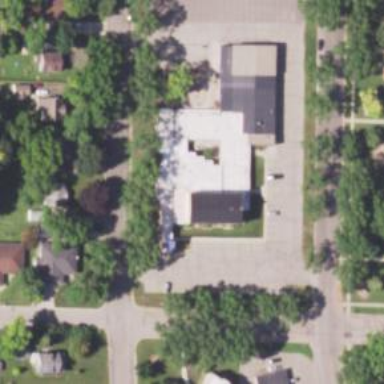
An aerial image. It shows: Kindergarten.